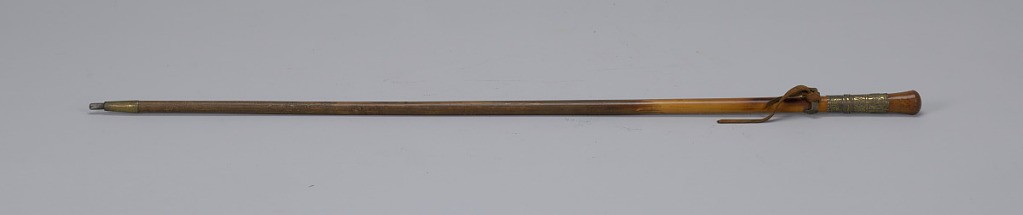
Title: Cane
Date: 18th century
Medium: Malacca (rattan), burlwood, gilded brass, leather
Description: Ridged stick with original leather strap and brown tassel. Mounting decorated with bands of geometric and floral ornament. Short brass ferule tipped with iron.